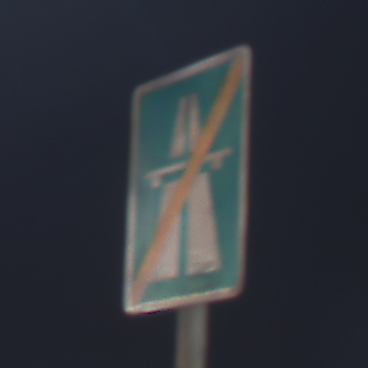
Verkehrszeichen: EndeAutbahn
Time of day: Night
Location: Outdoor (Urban)
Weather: PartlyCloudy
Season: NotSpecified
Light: Artificial